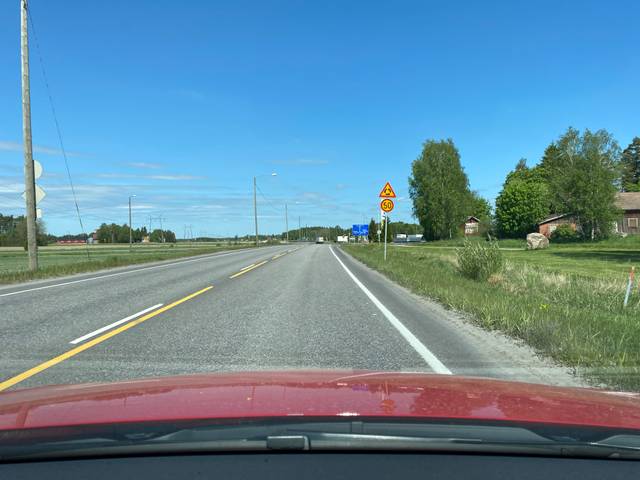
Region: Finland
Coordinates: 61.128, 22.126